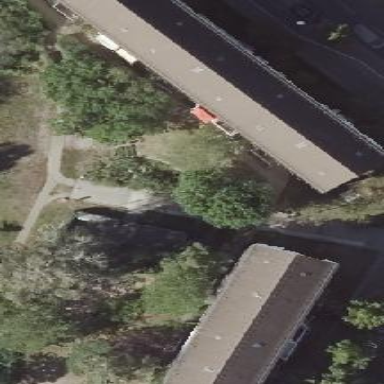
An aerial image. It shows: Gabled roof on building that houses apartments.